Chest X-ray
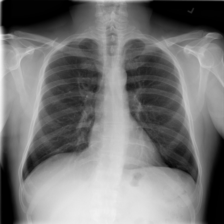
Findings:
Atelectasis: negative
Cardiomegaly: negative
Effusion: negative
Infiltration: negative
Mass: negative
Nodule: negative
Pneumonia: negative
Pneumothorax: negative
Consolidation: negative
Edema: negative
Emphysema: negative
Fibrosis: negative
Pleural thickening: negative
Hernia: negative